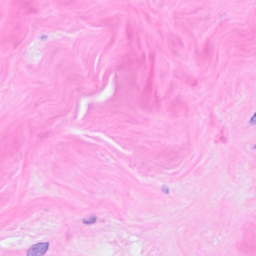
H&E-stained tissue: Breast